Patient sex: M
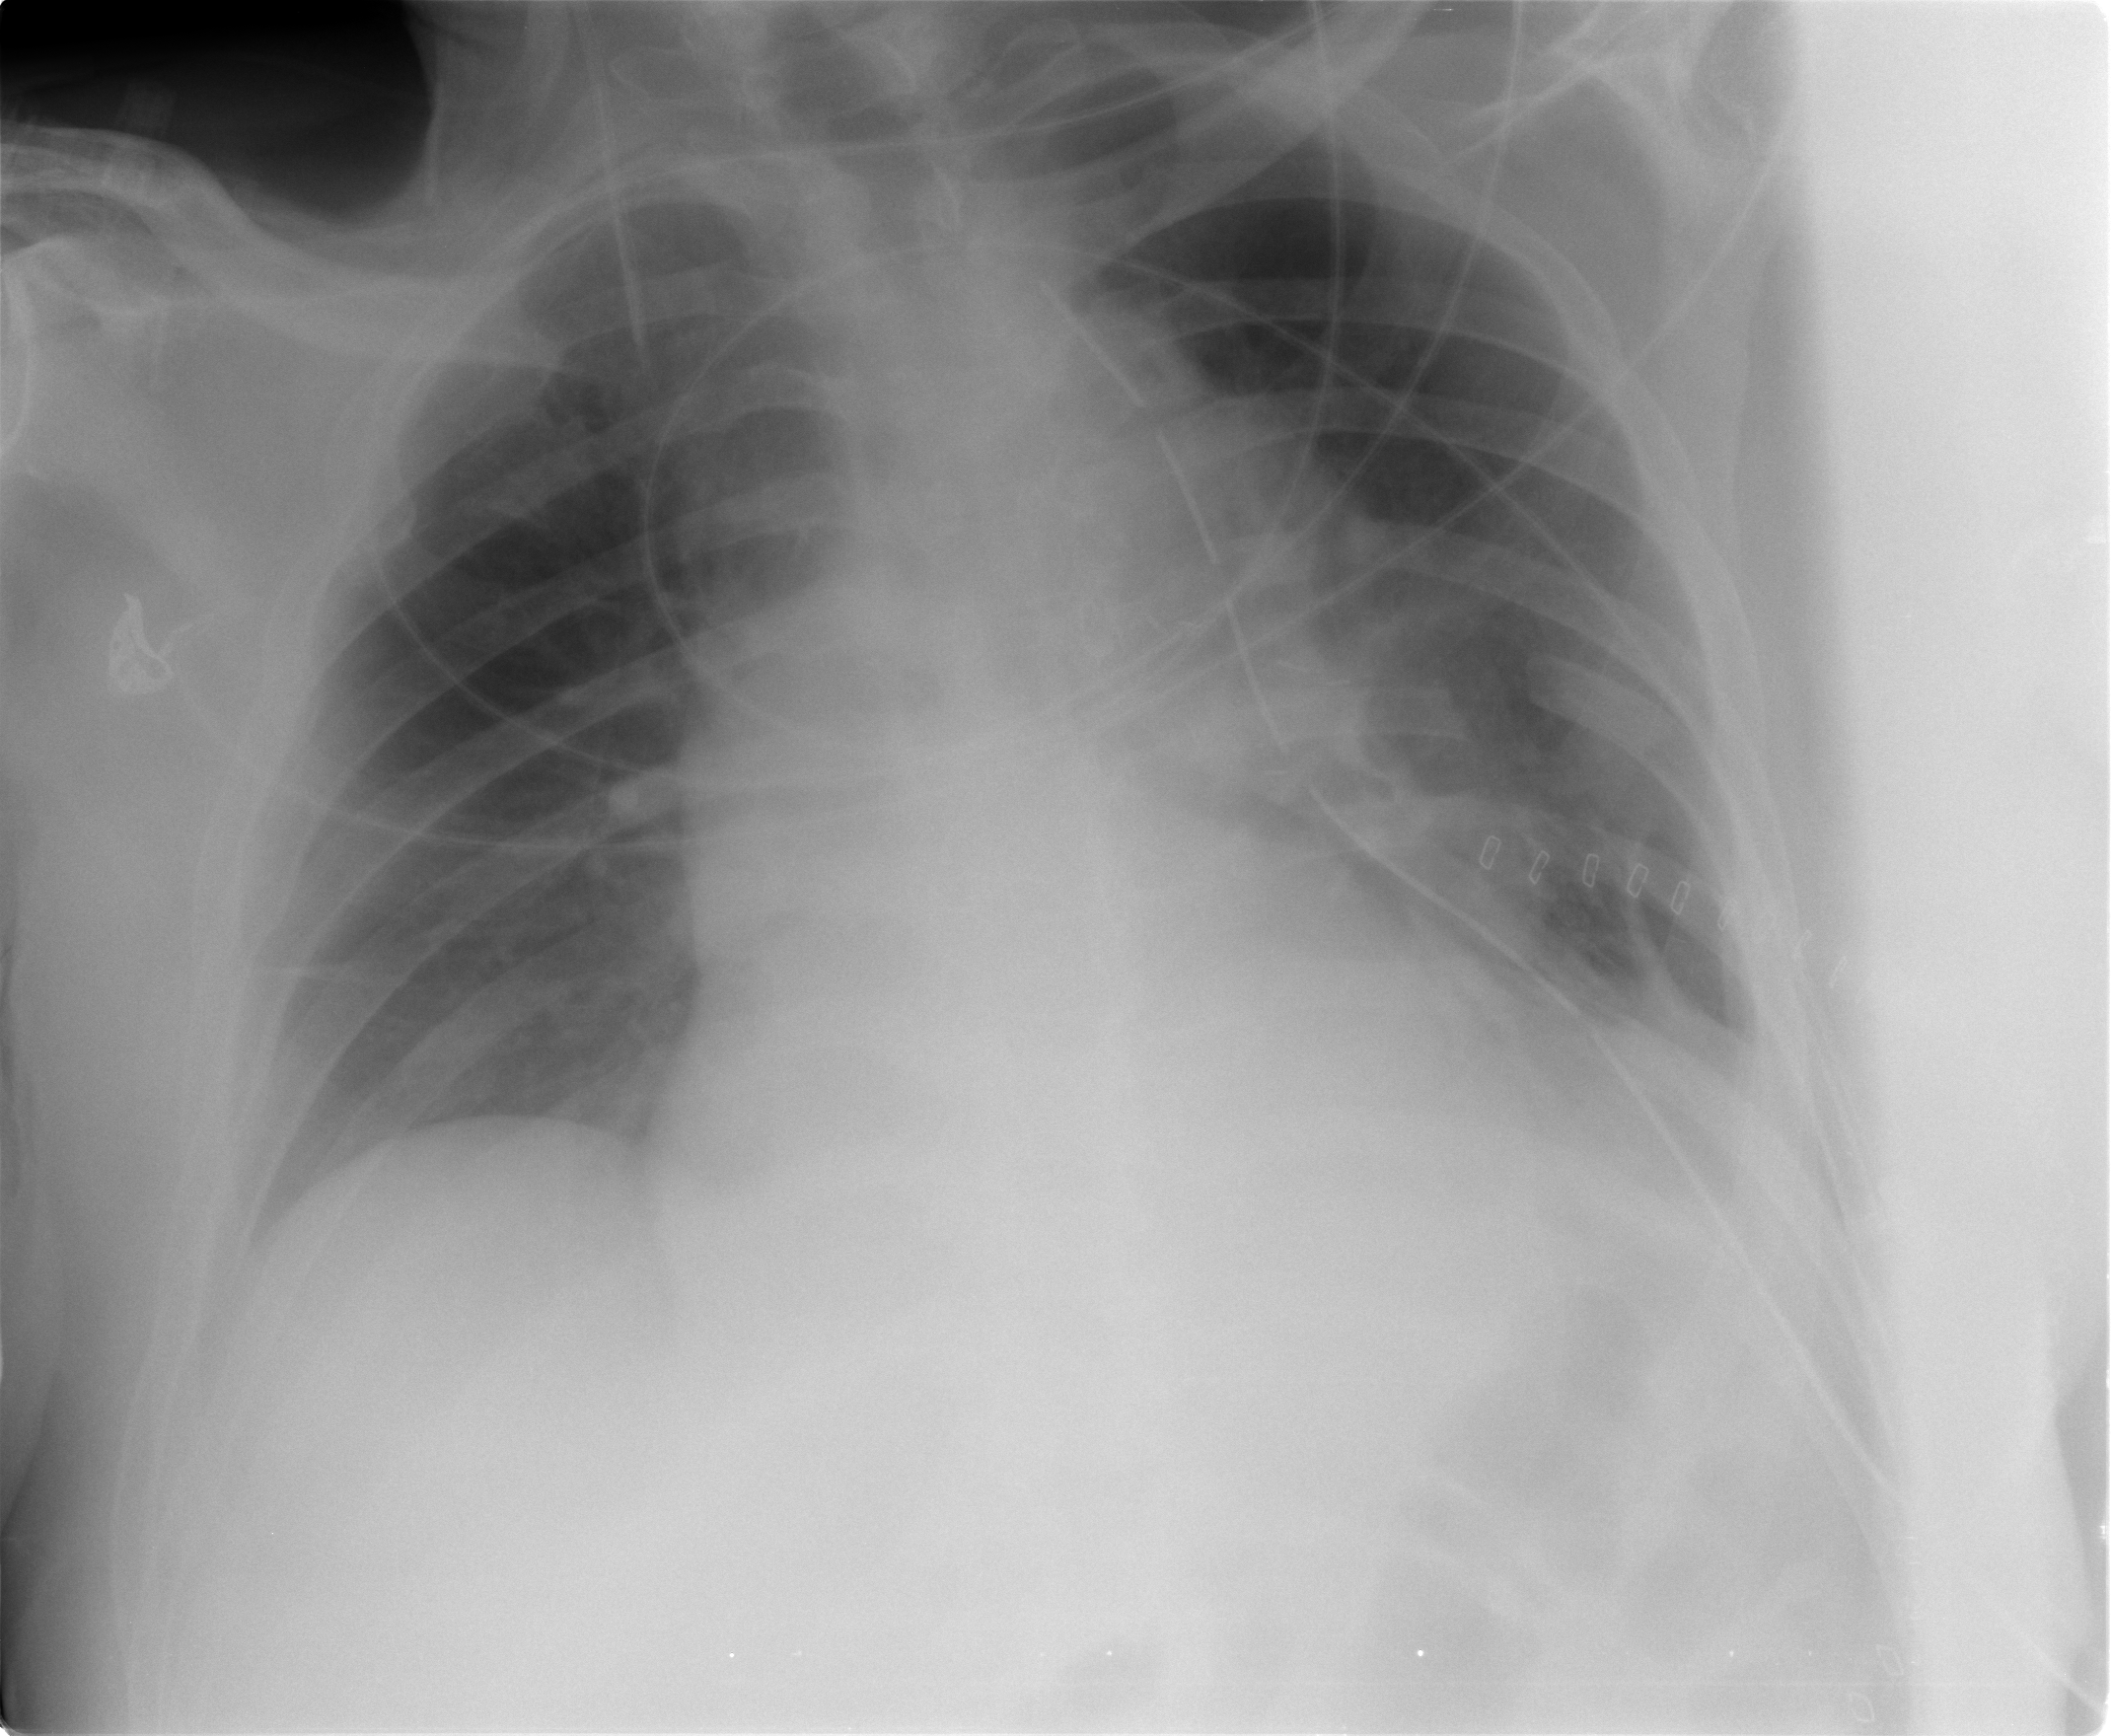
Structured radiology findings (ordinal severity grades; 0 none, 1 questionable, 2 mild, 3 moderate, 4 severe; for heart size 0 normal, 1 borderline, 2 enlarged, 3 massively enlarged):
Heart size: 2
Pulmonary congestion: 0
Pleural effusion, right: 0
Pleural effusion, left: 2
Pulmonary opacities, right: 0
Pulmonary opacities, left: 0
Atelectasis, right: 1
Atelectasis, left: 2